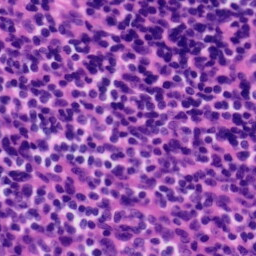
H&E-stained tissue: Tonsil